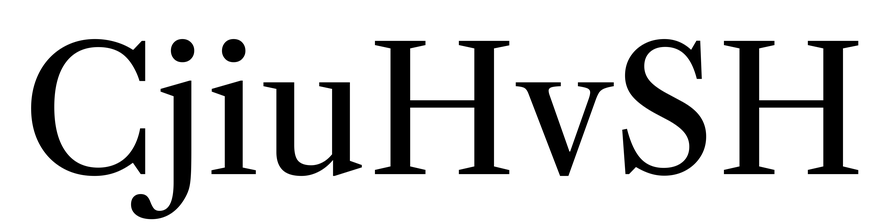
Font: LibreCaslonText_Regular